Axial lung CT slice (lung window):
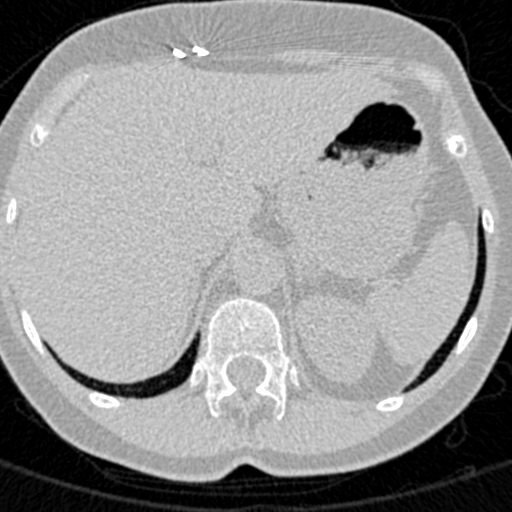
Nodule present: no